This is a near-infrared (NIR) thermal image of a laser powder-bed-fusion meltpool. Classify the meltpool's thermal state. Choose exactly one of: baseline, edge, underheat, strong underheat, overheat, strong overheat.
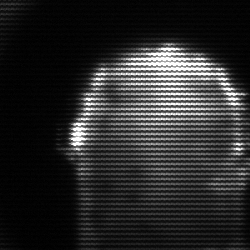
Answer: baseline